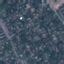
Land use / land cover class: Residential